Question: The following are my r code.
'''
'''{r message=FALSE, warning=FALSE, cache=0,eval=TRUE, error=FALSE}
stan_m1 <- rethinking::map2stan(
alist(
y ~ dbinom(n, p),
logit(p) <- alpha + bP*P + bA*A + bV*V,
alpha ~ dnorm(0, 10),
bP ~ dnorm(0, 5),
bA ~ dnorm(0, 5),
bV ~ dnorm(0, 5)
),
data = d1, chains=2 , iter=2500 , warmup=500, debug=FALSE ,
verbose=FALSE,refresh=-1
)
'''
When I 'knit' my 'rmarkdown' file as html output, I am getting following output. Is there any way to turn off these messages?

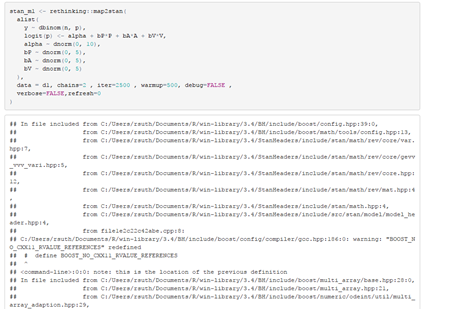
Answer: Put 'results="hide"' in your chunk header.
And, in 2.18.2 or later you can specify the 'refresh = 0' argument to accomplish the same thing.